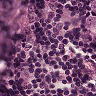
Metastatic tissue present: yes